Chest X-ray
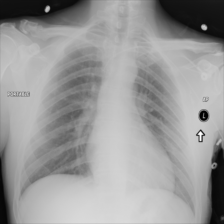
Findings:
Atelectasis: negative
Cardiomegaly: negative
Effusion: negative
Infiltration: negative
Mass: negative
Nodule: positive
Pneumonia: negative
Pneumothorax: negative
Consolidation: negative
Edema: negative
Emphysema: negative
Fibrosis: negative
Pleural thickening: negative
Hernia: negative